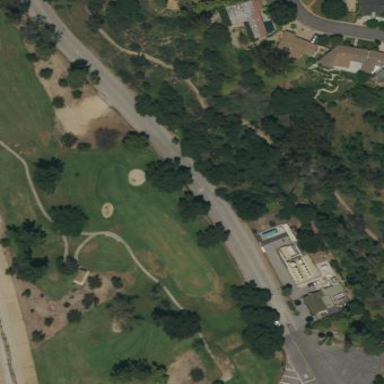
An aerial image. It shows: Golf fairway in the image.